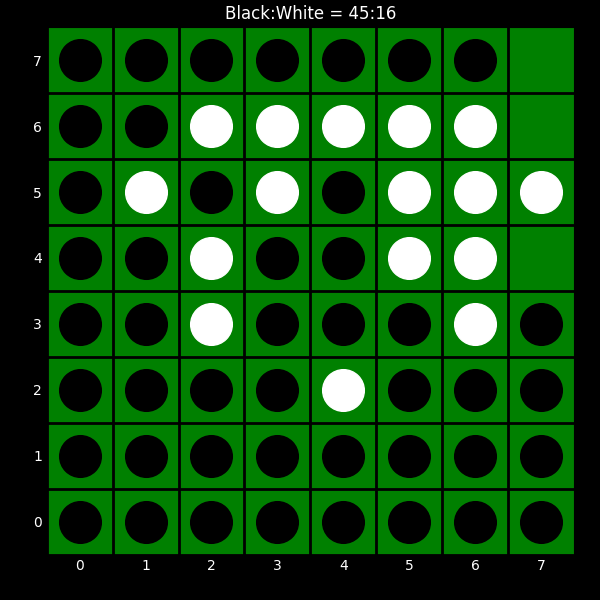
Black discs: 45
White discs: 16